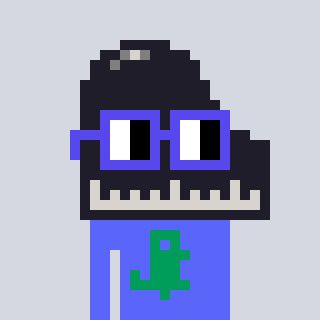
a pixel art character with square blue glasses, a piano-shaped head and a purple-colored body on a cool background